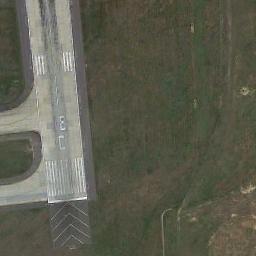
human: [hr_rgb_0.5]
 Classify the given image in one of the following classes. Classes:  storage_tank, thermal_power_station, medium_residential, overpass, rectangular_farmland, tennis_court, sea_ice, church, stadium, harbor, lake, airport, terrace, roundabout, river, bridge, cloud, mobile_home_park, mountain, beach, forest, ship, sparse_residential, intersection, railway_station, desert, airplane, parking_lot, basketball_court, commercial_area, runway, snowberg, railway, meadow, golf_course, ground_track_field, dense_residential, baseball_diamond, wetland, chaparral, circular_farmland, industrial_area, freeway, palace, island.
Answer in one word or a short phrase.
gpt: runway